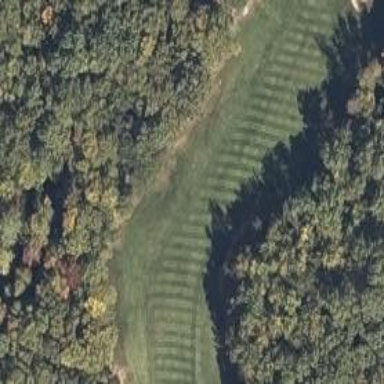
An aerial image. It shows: Scenic golf fairway.